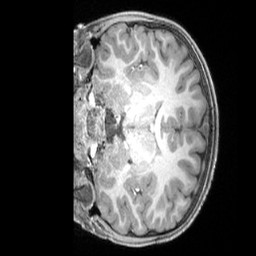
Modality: T1w
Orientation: coronal
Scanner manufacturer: siemens
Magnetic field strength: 3 T
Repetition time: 2.4 s
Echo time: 0.00224 s